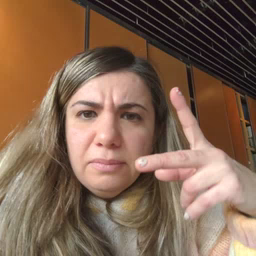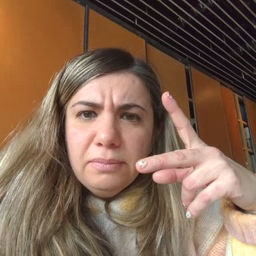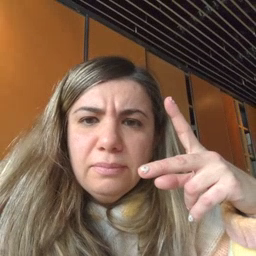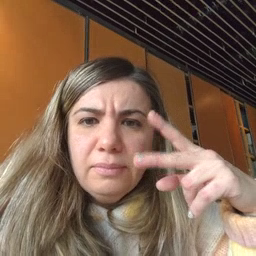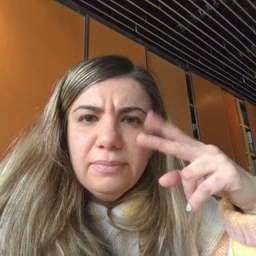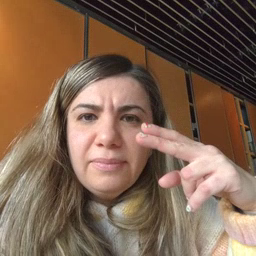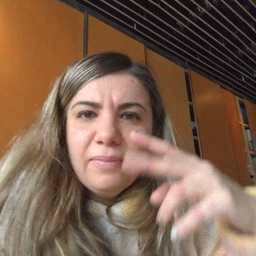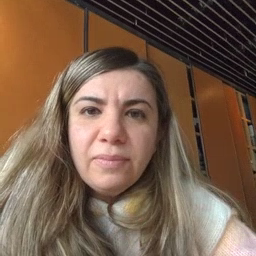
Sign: scissors